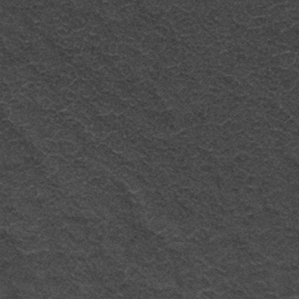
Label: frost